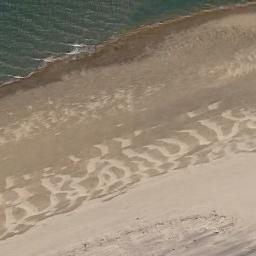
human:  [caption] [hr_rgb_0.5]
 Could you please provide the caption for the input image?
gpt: There are some people on the beach .

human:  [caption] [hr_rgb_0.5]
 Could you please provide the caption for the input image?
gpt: The beach with khaki sand and the color of the seawater is green .

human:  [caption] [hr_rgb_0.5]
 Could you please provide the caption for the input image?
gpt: The beach is made up of light green seawater and the bisque coast .

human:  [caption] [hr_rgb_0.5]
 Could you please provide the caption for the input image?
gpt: The blue sea and wet beach .

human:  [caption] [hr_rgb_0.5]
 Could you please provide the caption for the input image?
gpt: There are many impact marks on the beach .